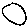
Label: circle